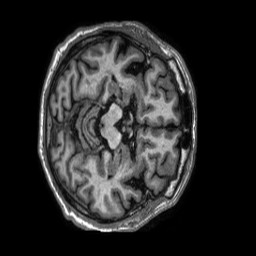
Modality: T1w
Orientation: axial
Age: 62
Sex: male
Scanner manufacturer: philips
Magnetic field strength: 1.5 T
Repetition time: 0.008152 s
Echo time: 0.00374 s